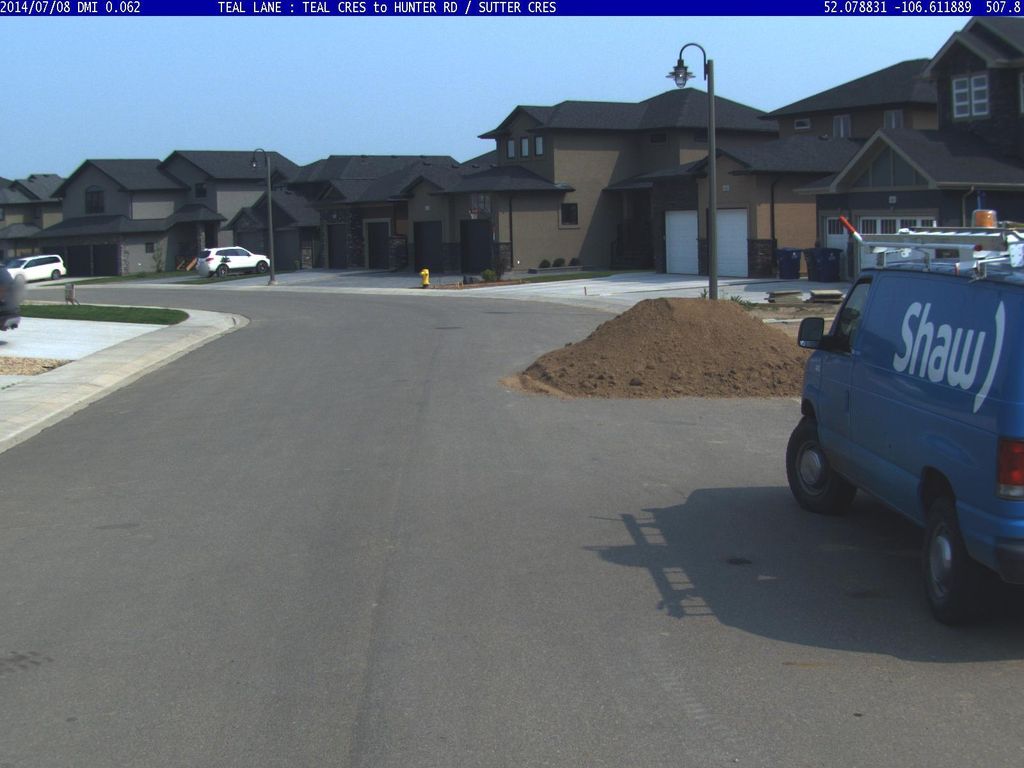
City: saskatoon